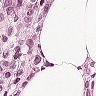
Metastatic tissue present: yes